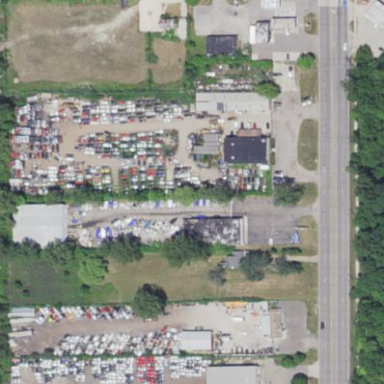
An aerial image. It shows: Industrial area designated as scrap yard.